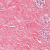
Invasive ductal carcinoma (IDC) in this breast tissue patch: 0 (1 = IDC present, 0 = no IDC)